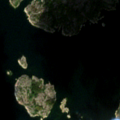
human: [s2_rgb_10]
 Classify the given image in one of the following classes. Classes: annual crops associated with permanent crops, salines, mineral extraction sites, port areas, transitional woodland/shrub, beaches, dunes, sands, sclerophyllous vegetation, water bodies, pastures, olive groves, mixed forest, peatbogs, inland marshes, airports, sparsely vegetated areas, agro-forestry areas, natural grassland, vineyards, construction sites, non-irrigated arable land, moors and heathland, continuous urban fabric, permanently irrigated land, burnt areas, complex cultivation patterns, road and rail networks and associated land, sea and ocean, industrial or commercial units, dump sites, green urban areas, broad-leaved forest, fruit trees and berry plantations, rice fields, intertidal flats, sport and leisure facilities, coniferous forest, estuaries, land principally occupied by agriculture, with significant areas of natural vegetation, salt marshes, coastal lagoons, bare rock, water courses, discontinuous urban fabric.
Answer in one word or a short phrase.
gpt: bare rock, sea and ocean